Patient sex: M
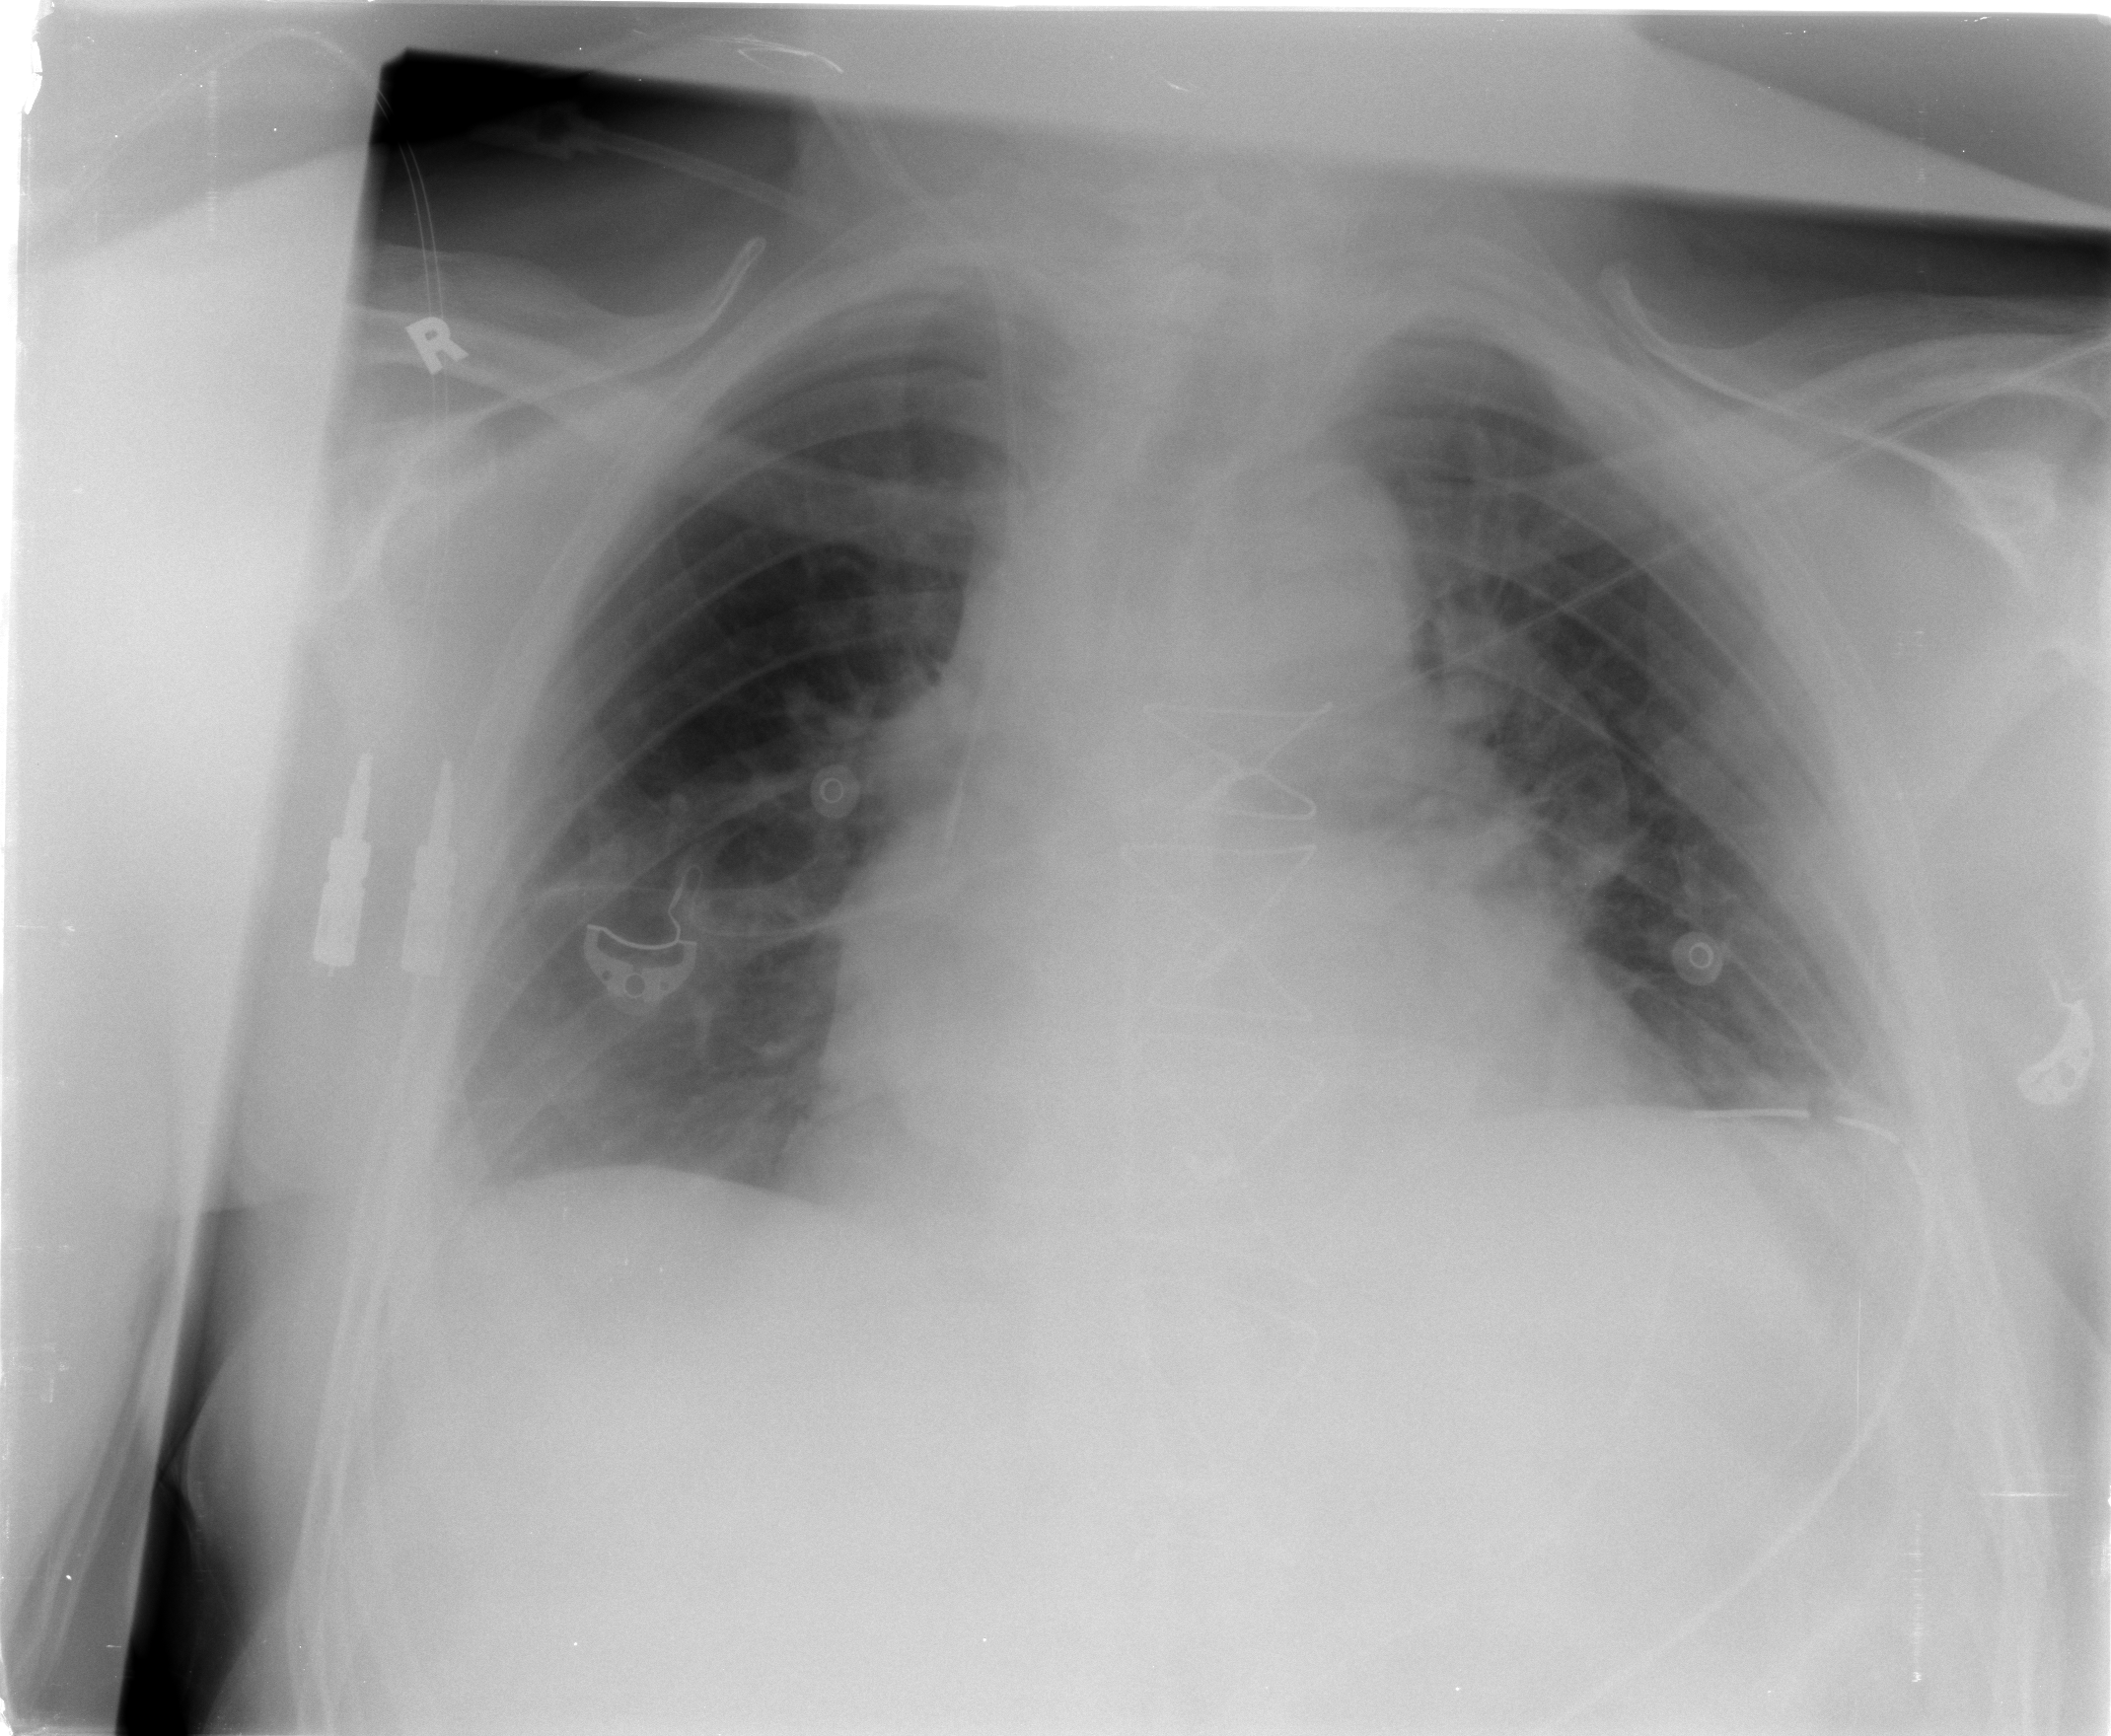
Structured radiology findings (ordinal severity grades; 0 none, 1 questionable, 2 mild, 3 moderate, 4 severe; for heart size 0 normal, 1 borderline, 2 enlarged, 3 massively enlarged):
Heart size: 2
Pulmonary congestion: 2
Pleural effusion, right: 0
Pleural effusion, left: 0
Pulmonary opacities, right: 0
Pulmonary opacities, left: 0
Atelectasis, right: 0
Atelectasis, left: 0